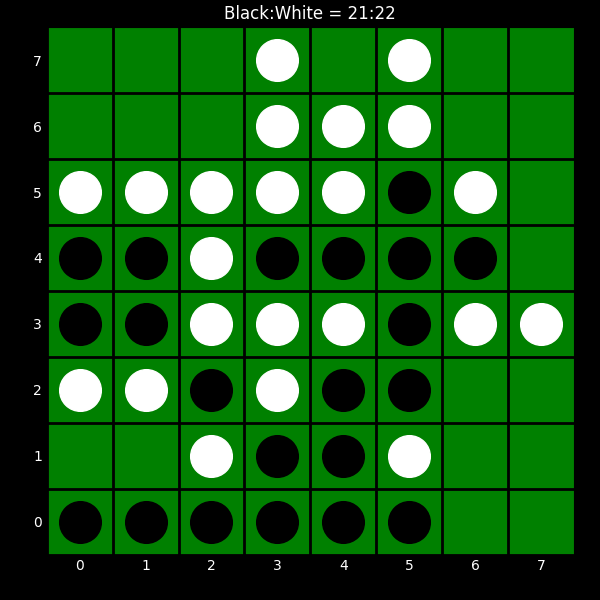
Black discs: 21
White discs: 22